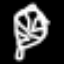
Label: leaf